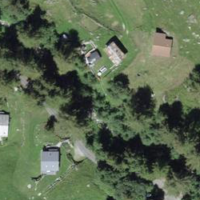
EUNIS habitat code: 41
Species observed at this site:
Sambucus racemosa